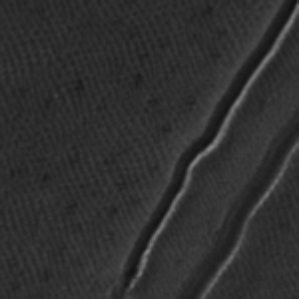
Label: frost